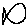
Label: fish